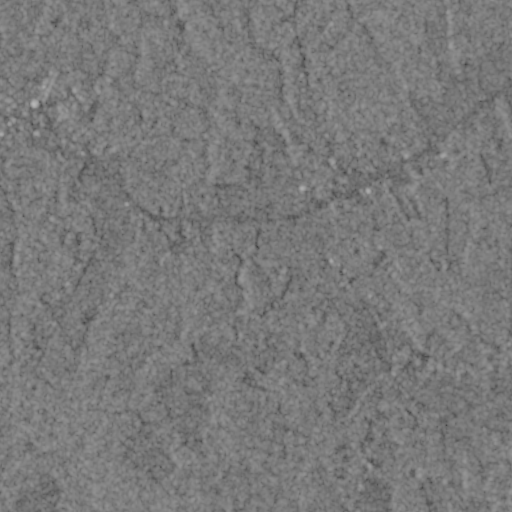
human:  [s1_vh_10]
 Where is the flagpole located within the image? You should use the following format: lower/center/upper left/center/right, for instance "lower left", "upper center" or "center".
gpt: The flagpole is located in the upper left of the image.
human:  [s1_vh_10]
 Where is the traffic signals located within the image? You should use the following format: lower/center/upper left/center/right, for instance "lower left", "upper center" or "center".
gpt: The traffic signals is located in the upper left of the image.
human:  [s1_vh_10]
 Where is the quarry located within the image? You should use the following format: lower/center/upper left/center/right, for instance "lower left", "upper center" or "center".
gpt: There is no quarry in the image.

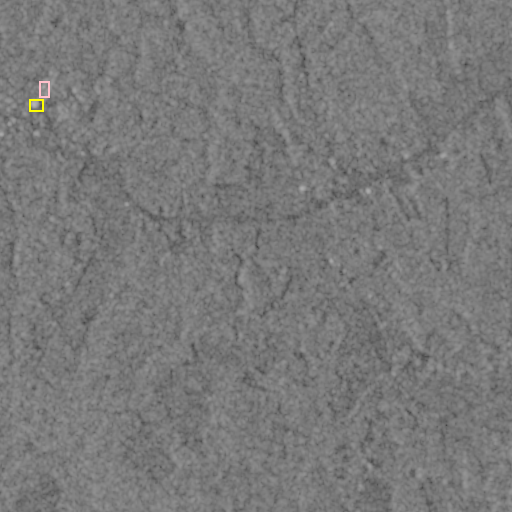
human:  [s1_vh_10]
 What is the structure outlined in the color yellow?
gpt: The structure outlined in yellow is a parking lot.
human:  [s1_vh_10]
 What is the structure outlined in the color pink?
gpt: The structure outlined in pink is a building.
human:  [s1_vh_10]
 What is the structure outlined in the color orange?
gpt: There is no orange outline.